RGB frame:
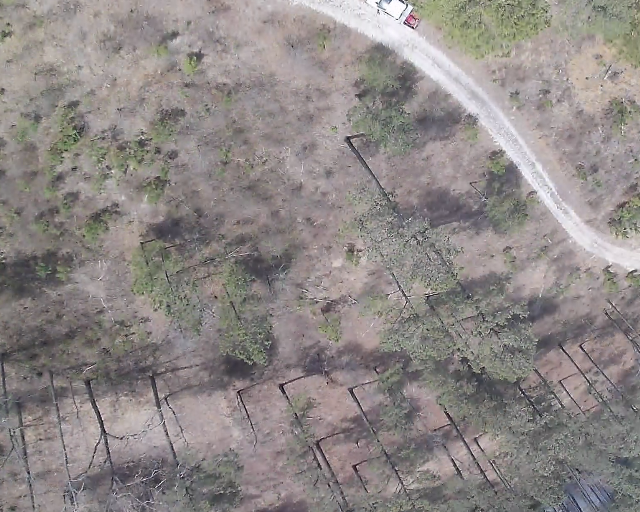
Thermal frame:
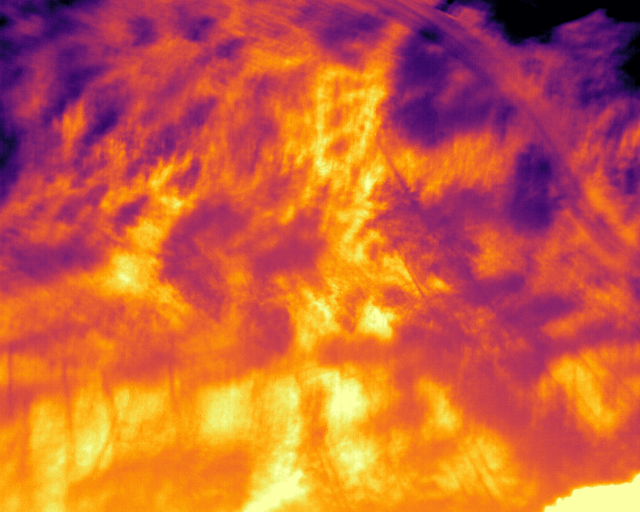
Captured: 2026-02-26 02:27:08
Pixels at or above 80 °C: 1155 (fraction of frame: 0.003525)